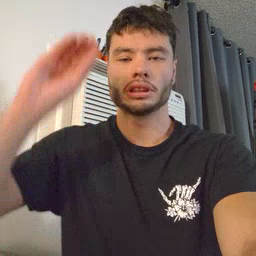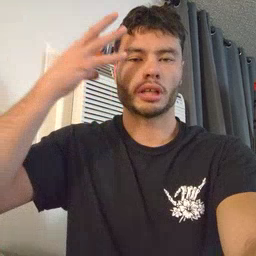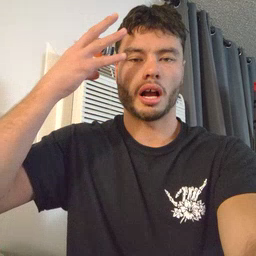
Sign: sun